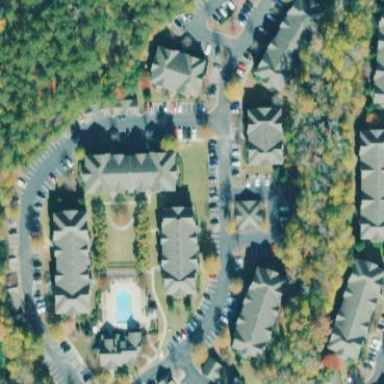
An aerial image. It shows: Residential area with apartments.